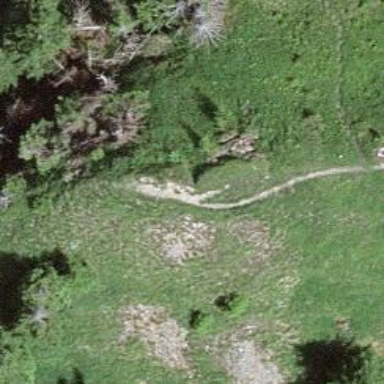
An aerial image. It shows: Path.